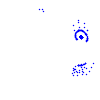
Particle: kaon